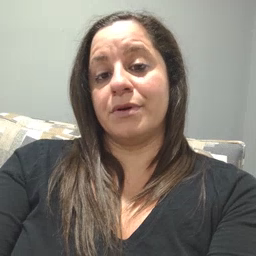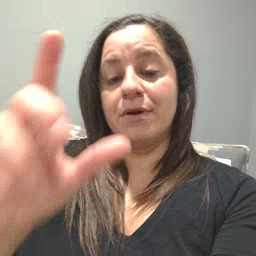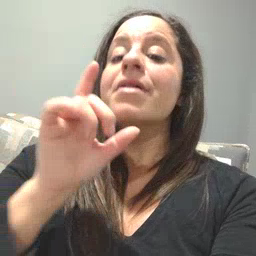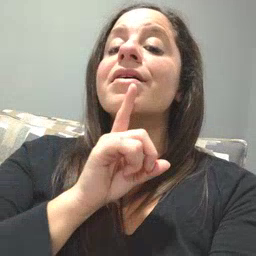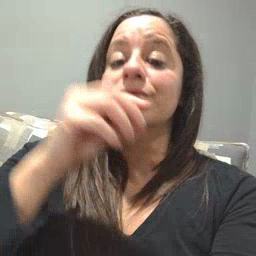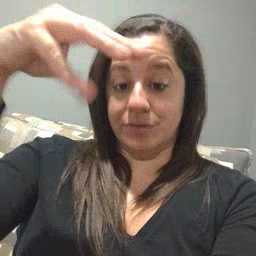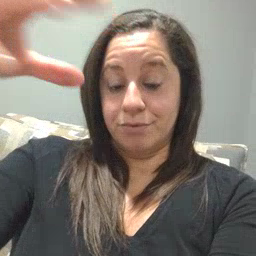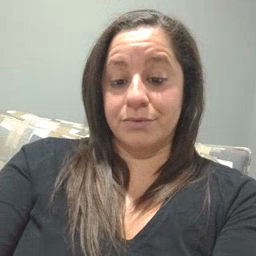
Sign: lamp